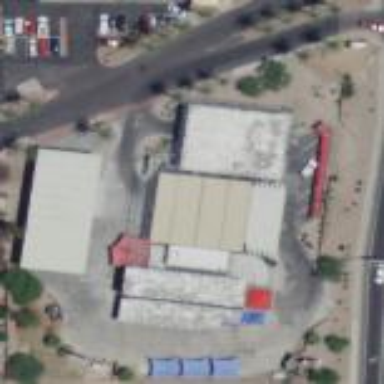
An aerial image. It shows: Car wash facility.